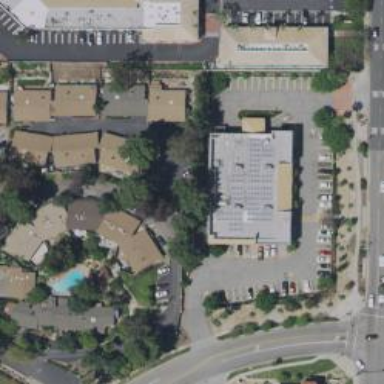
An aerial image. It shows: Pharmacy providing healthcare services.